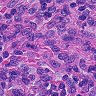
Metastatic tissue present: no